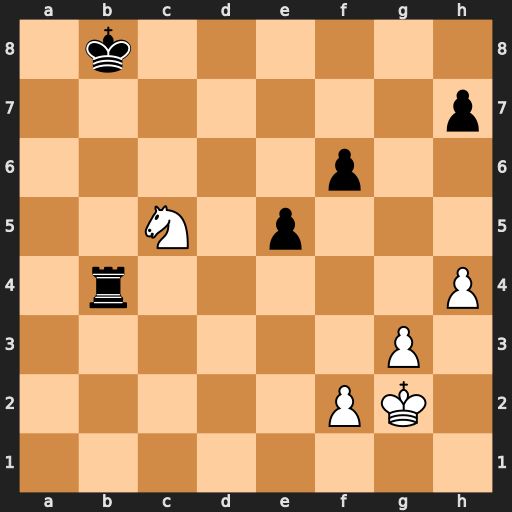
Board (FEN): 1k6/7p/5p2/2N1p3/1r5P/6P1/5PK1/8
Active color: w
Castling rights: -
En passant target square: -
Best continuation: Na6+ Kc8 Nxb4